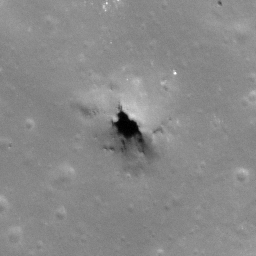
Pit: Copernicus 12
Host crater: Copernicus
Host type: impact_melt
Lunar coordinates: latitude 9.554, longitude 340.725